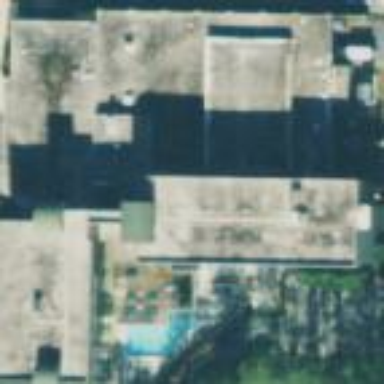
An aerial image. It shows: Hotel building with flat roof.